Question: I want same shape in css3 please help

I will try this
'''
.shape{
background:#000;
width:150px; margin:50px;
height:150px; color:#fff; border-radius:0 0 0px 25%;
-ms-transform: rotate(20deg); /* IE 9 */
-webkit-transform: rotate(20deg); /* Safari */
transform: rotate(20deg);
}
'''
'''
<div class="shape">magic</div>
'''
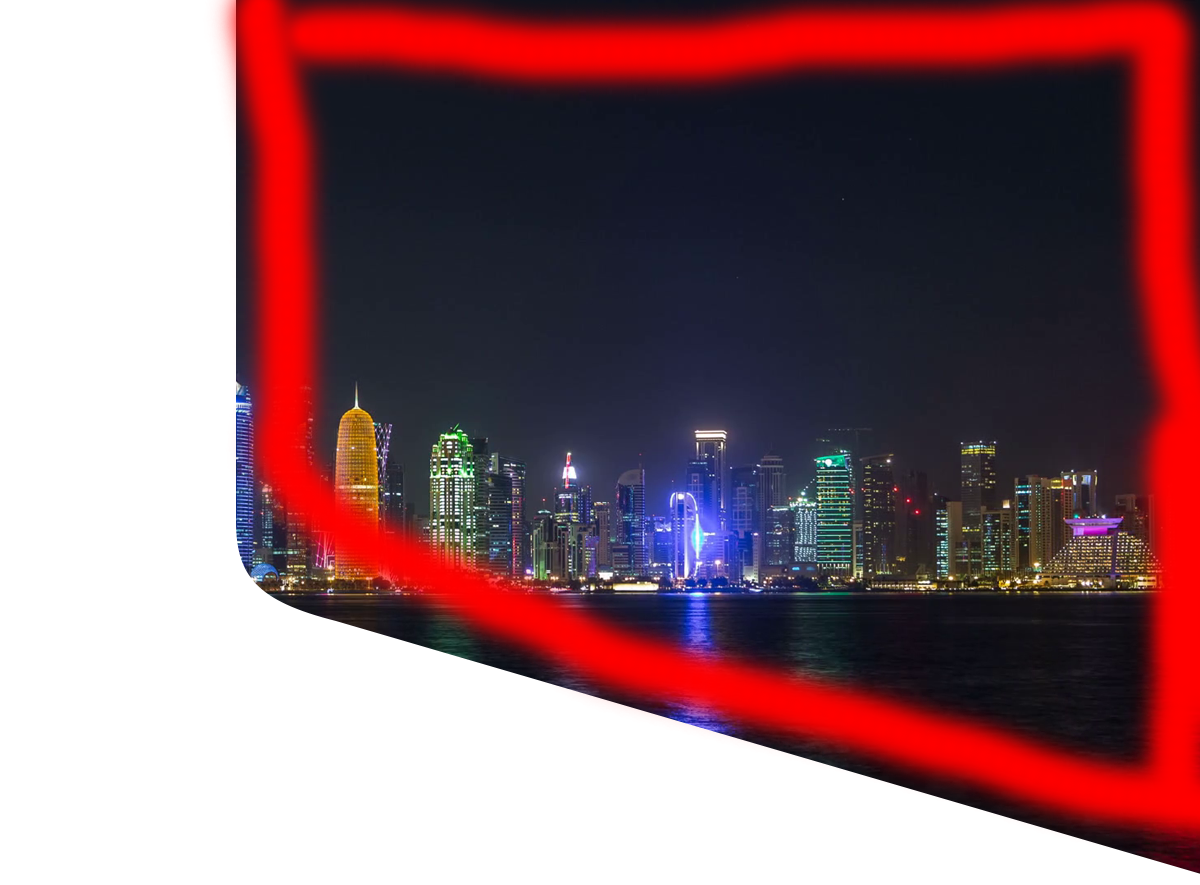
Answer: You can consider skew transformation like below:
'''
.box {
margin-left:auto;
width:300px;
height:300px;
border-radius:0 0 0 40px;
transform:skewY(20deg);
transform-origin:top right;
position:relative;
overflow:hidden;
}
.box:before {
content:"";
position:absolute;
top:0;
left:0;
right:0;
bottom:0;
background:url(https://picsum.photos/800/600?image=1069) center/cover no-repeat;
transform:skewY(-20deg);
transform-origin:top right;
}
body {
margin:0;
}
'''
'''
<div class="box">
</div>
'''